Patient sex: M
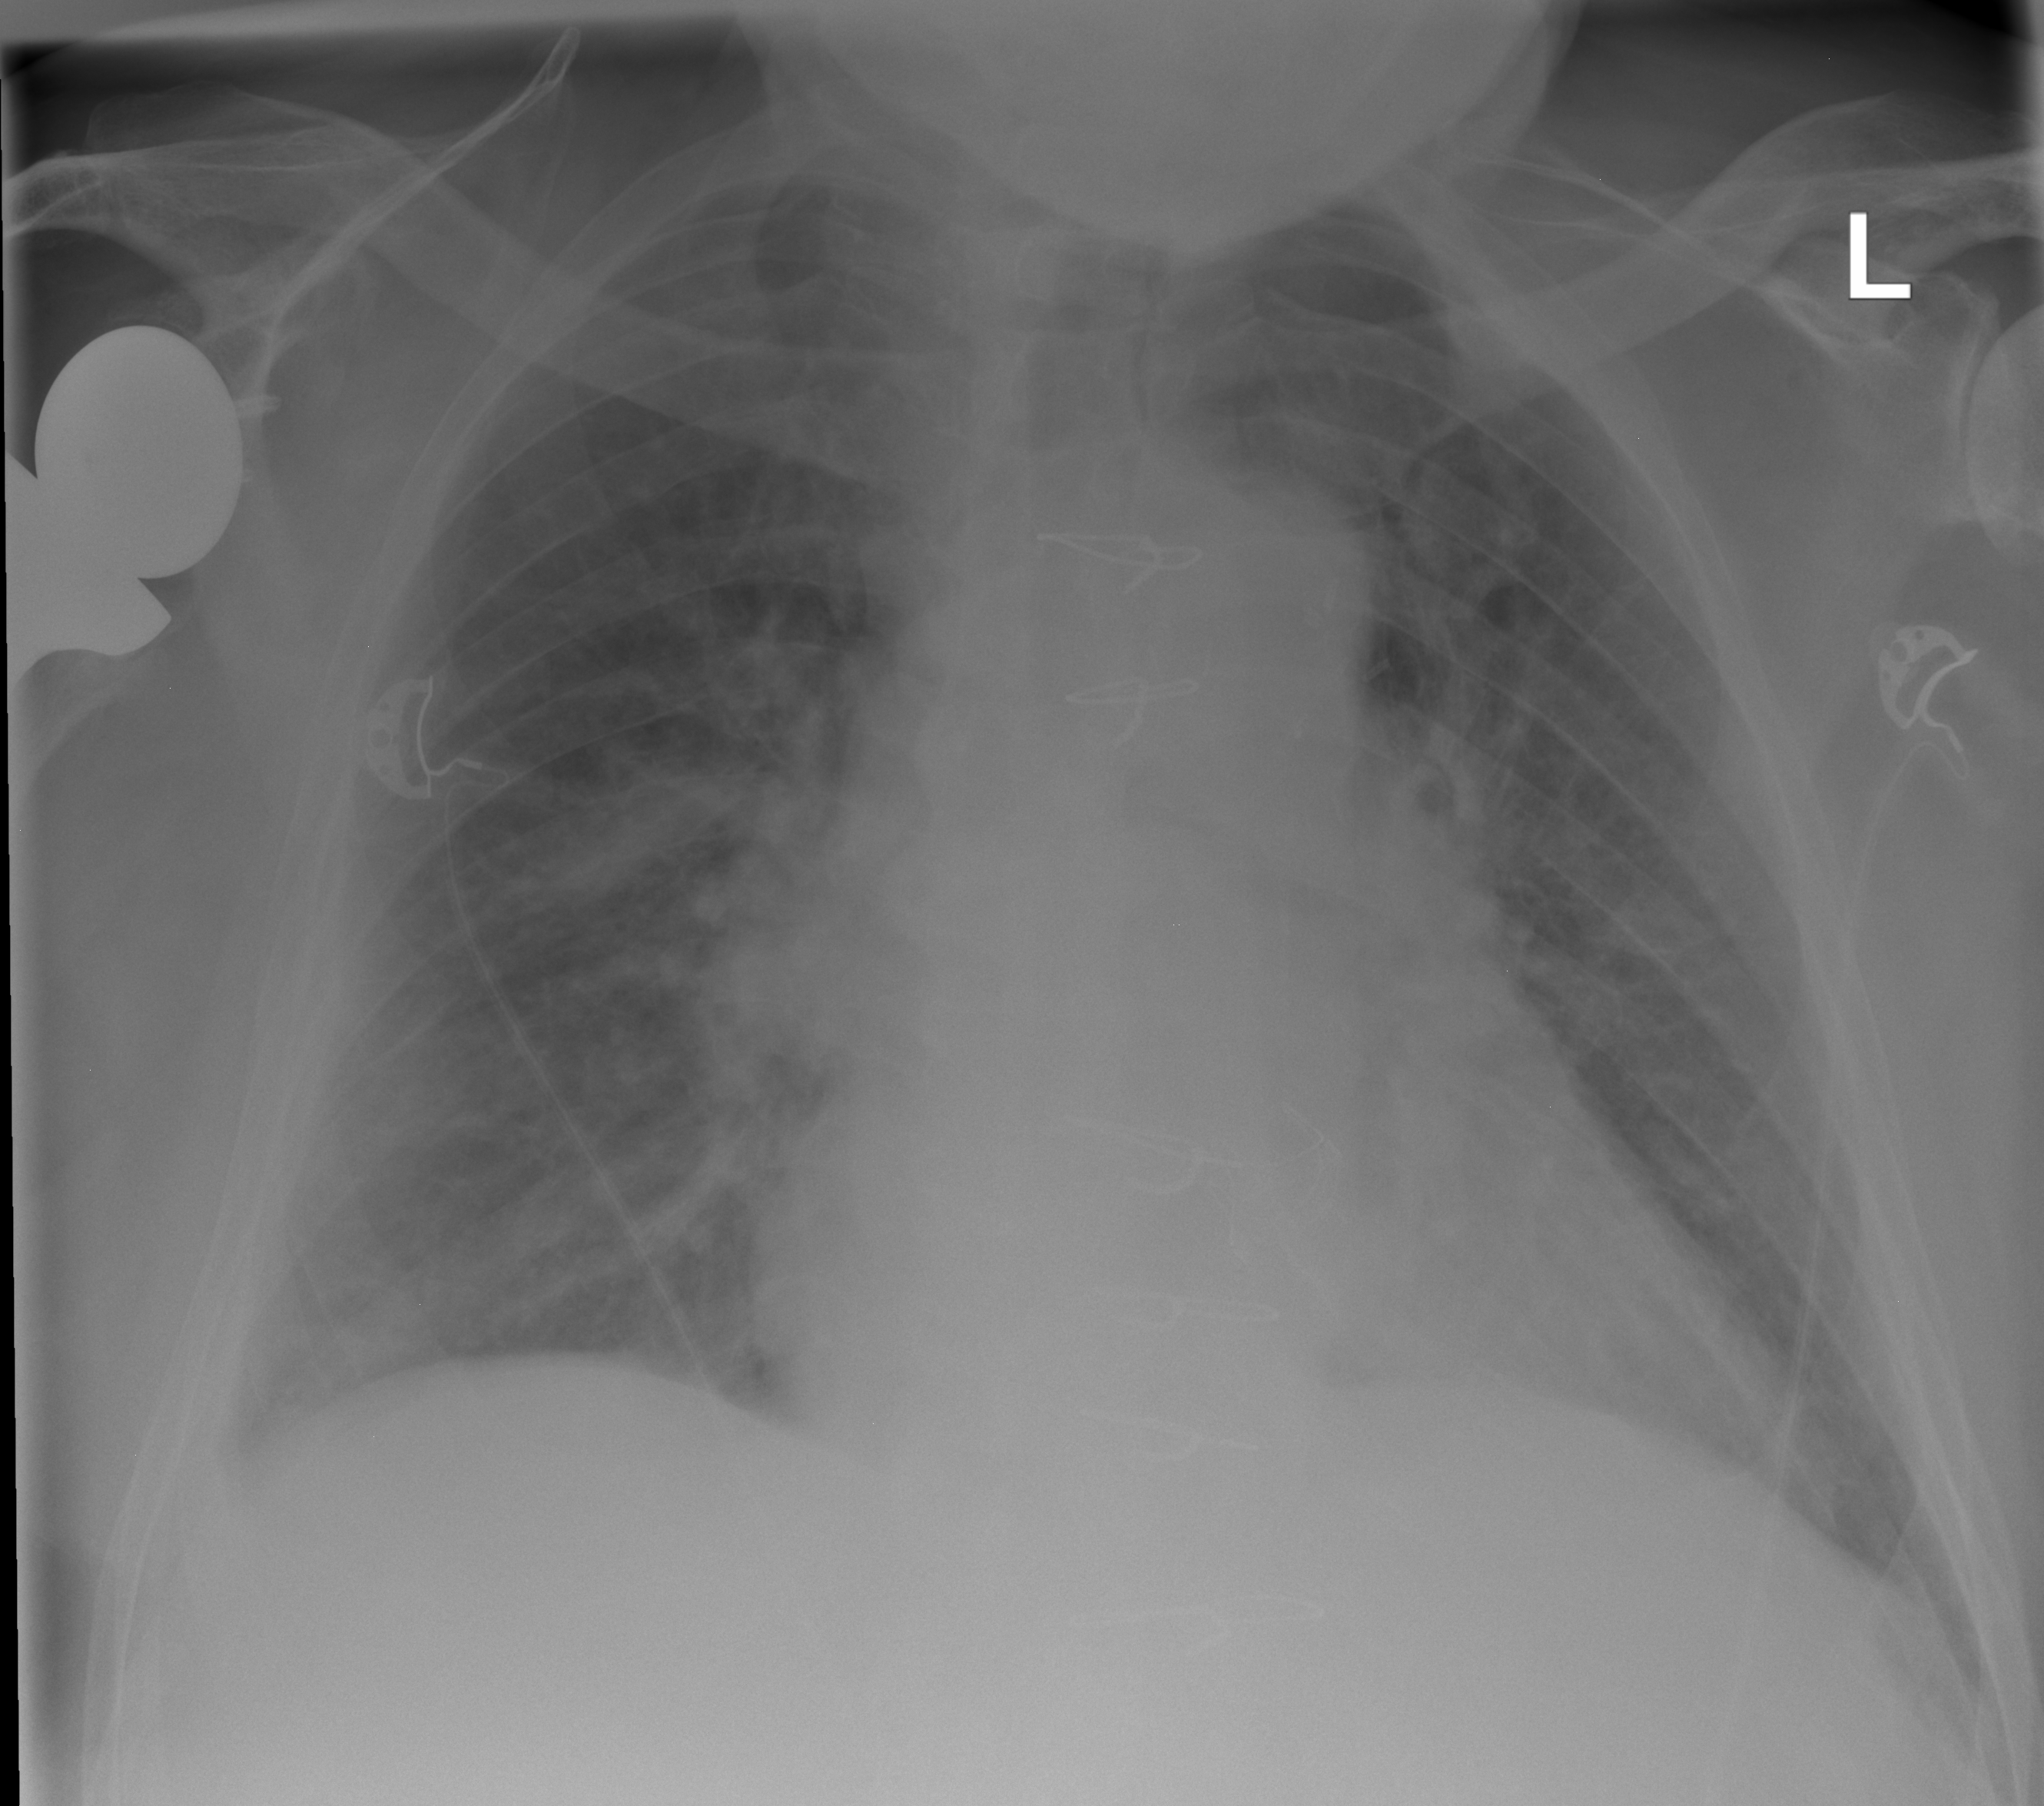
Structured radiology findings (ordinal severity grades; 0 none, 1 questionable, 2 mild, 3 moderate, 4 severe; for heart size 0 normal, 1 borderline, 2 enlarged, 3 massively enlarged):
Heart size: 1
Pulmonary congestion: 2
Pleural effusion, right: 0
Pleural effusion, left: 0
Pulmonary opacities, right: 0
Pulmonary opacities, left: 0
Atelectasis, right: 2
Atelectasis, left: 0